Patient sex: M
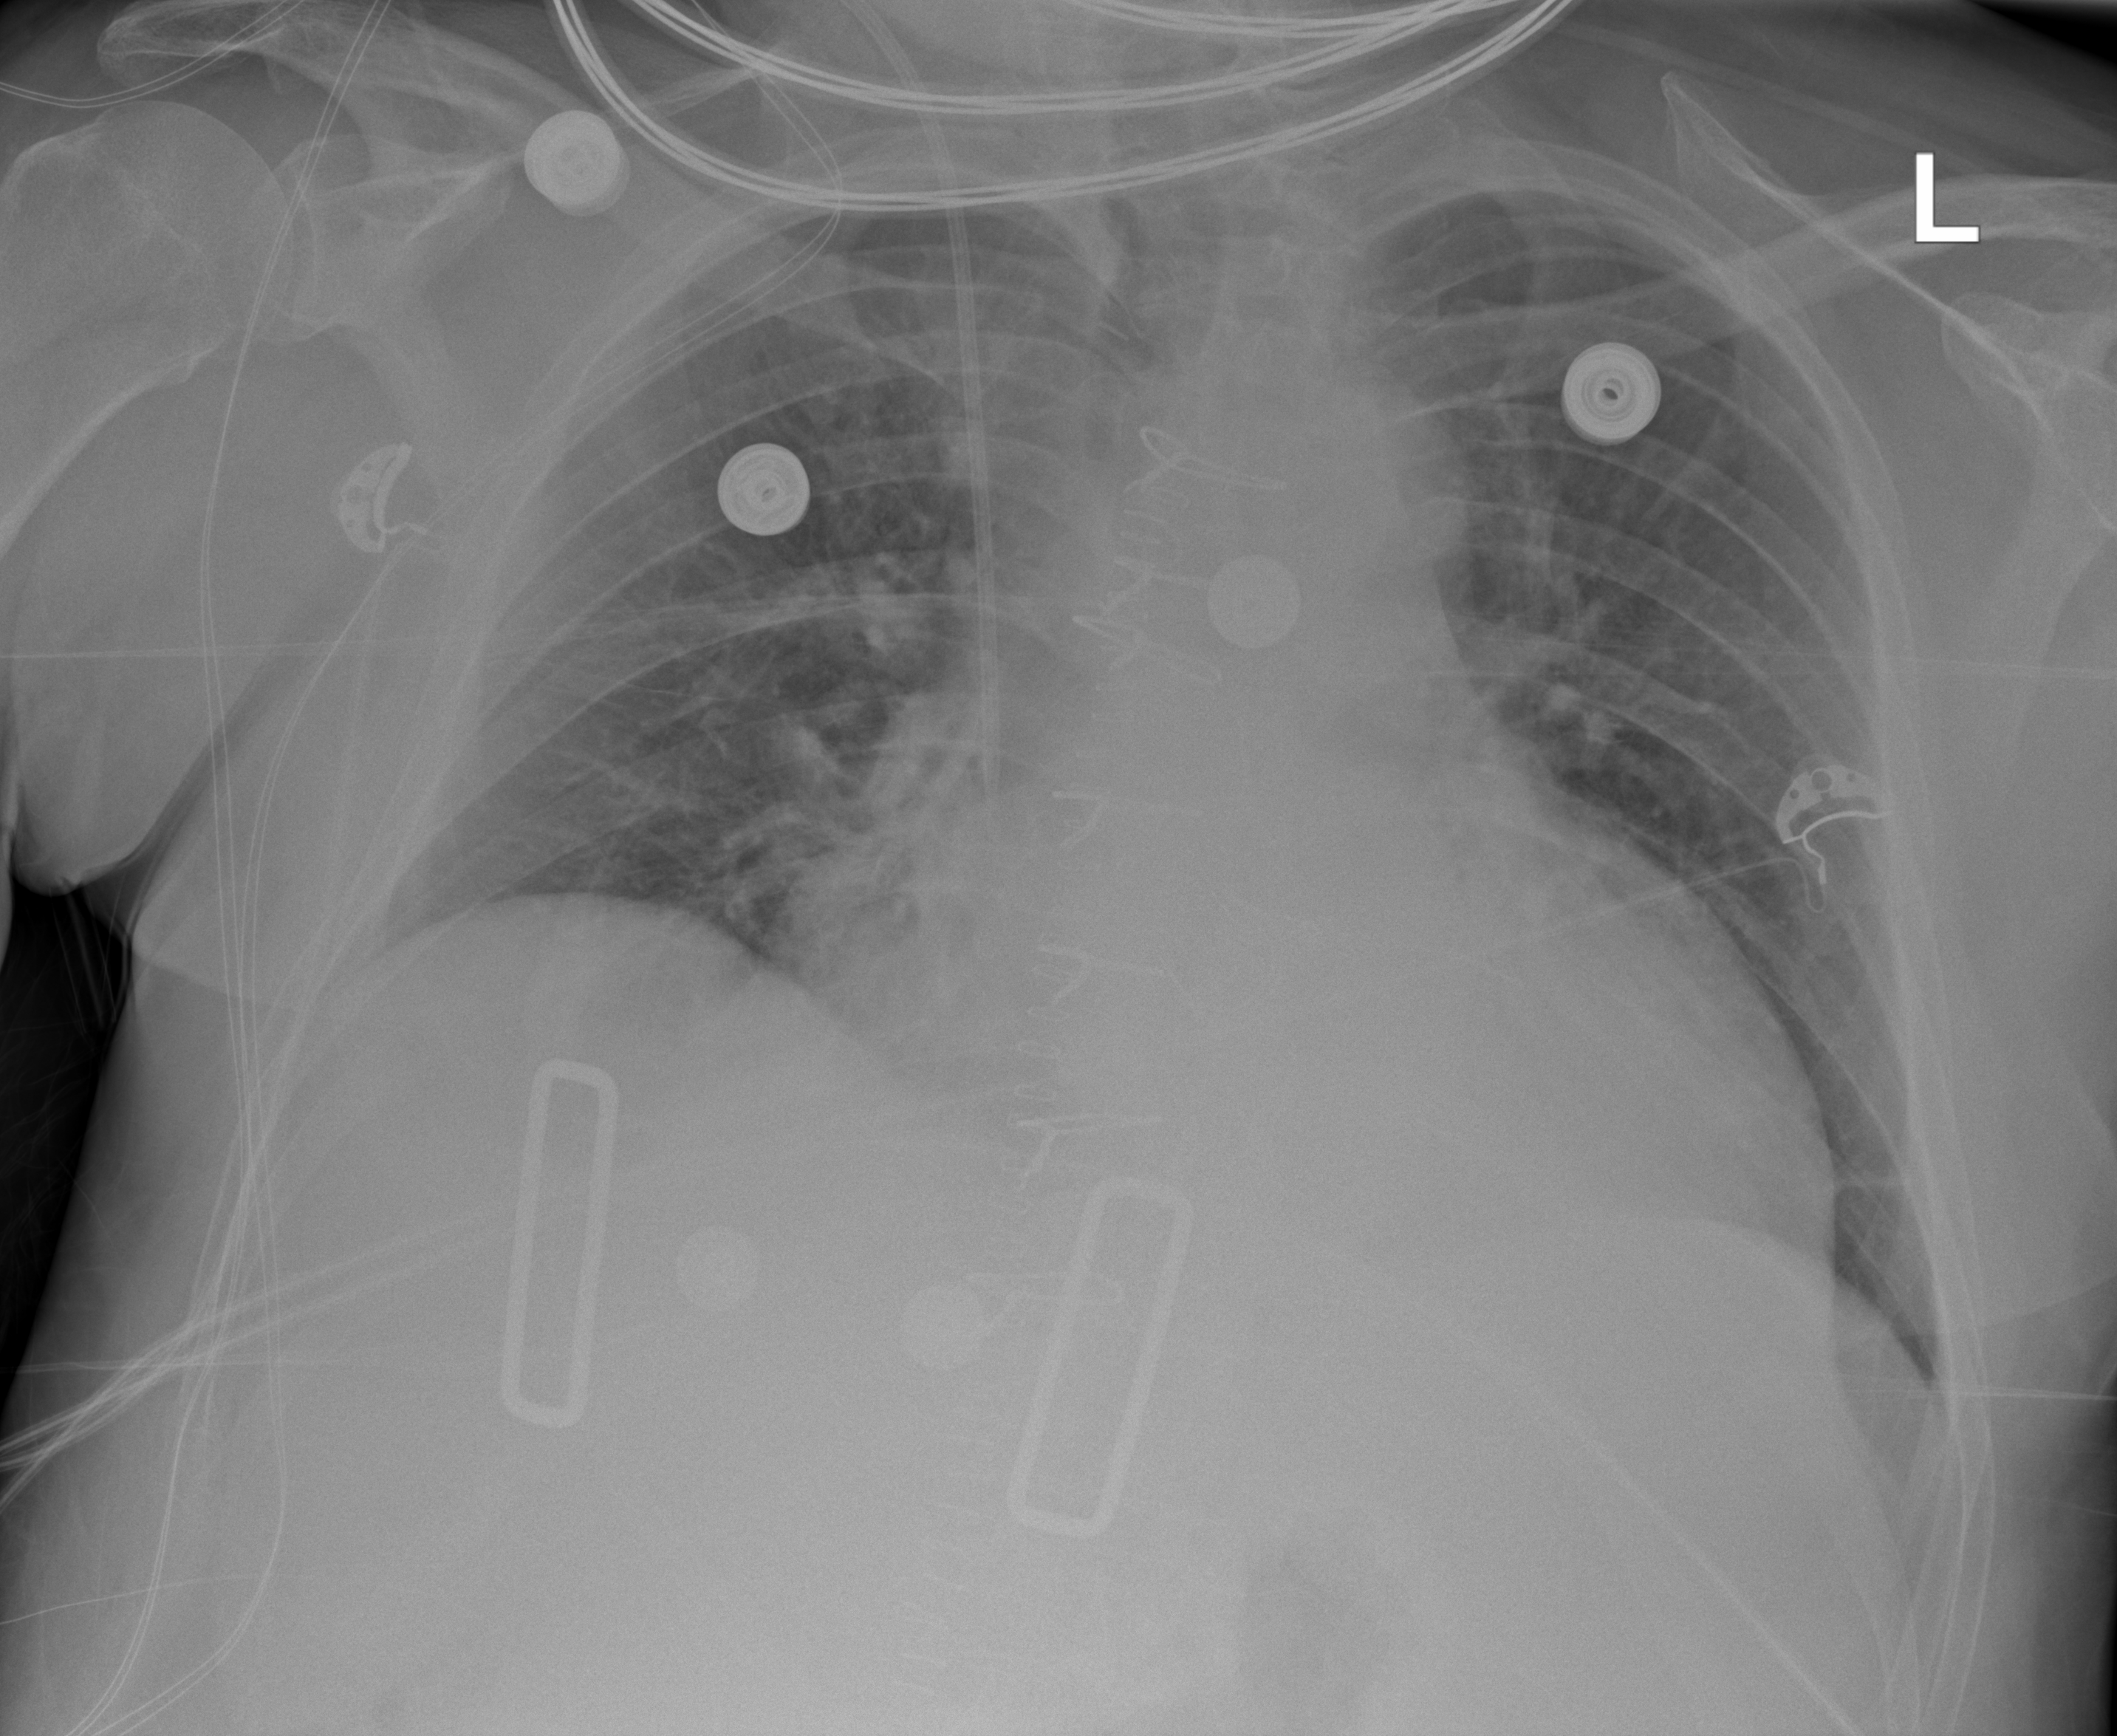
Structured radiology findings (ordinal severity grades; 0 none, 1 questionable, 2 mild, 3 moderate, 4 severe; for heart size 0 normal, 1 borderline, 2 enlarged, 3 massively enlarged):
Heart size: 2
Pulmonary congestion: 1
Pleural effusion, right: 0
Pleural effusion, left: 0
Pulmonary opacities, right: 0
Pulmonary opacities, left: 0
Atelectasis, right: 2
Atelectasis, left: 2